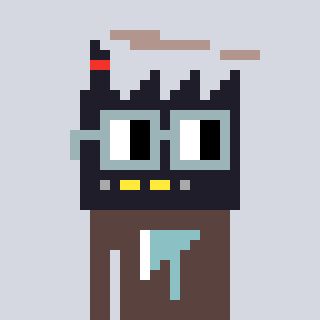
a pixel art character with square dark gray glasses, a factory-shaped head and a darkbrown-colored body on a cool background